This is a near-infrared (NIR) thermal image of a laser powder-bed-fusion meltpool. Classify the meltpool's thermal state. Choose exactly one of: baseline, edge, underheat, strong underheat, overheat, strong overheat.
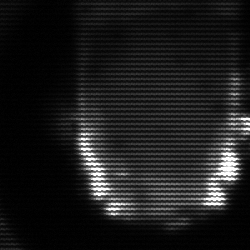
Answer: baseline